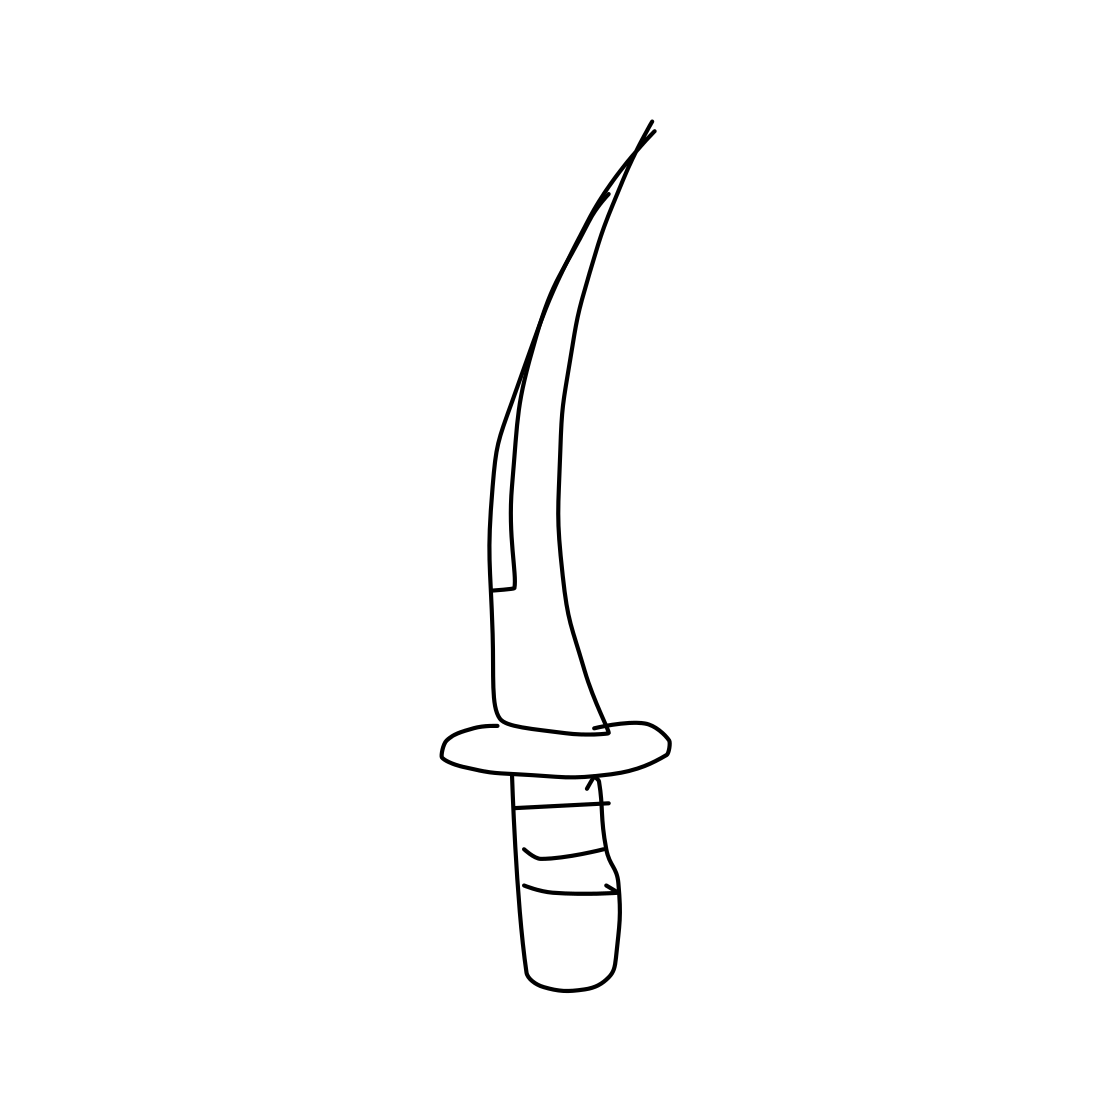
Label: sword